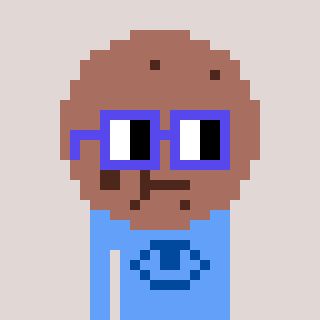
a pixel art character with square blue glasses, a cookie-shaped head and a blue-colored body on a warm background